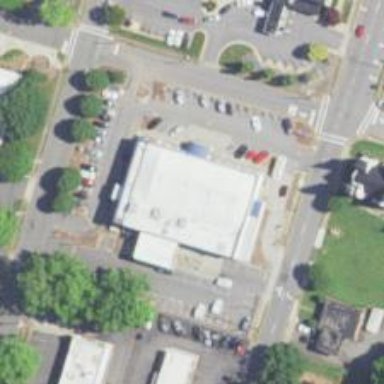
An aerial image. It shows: Post office.